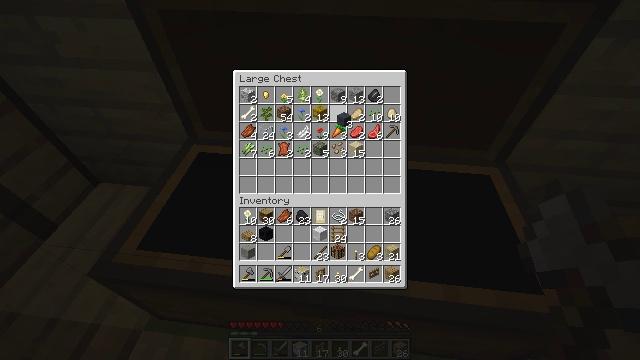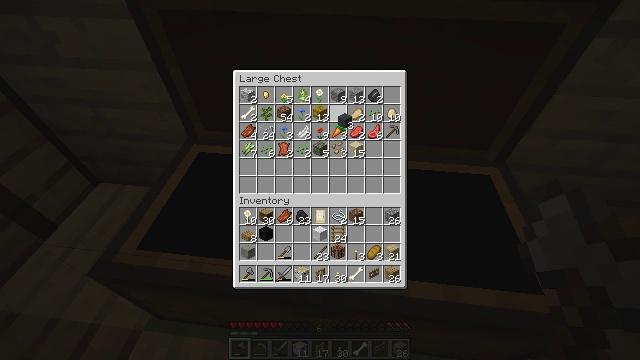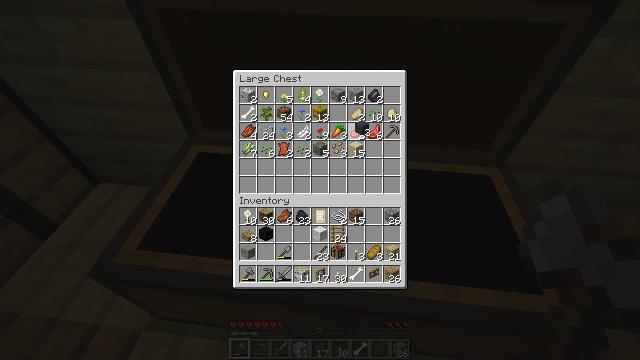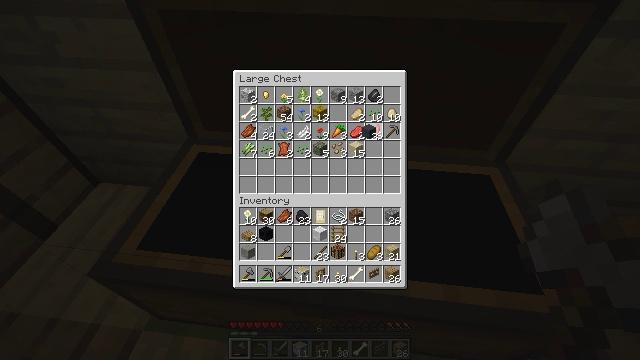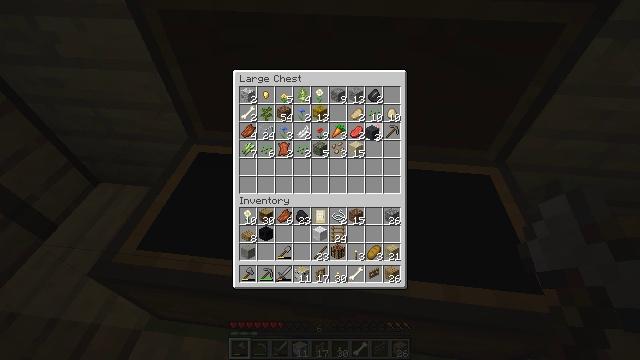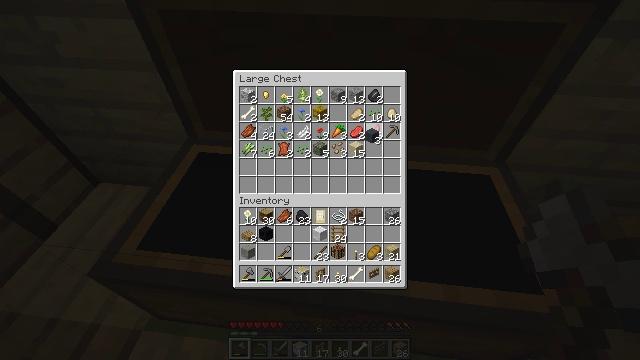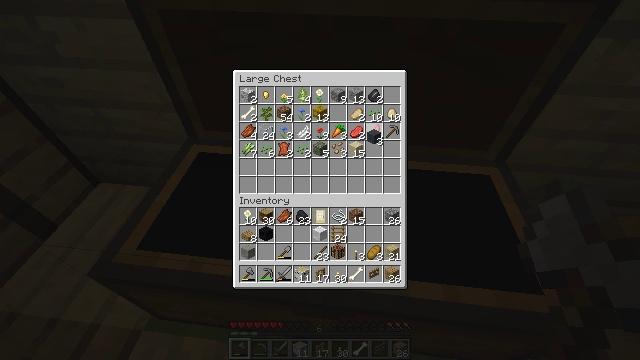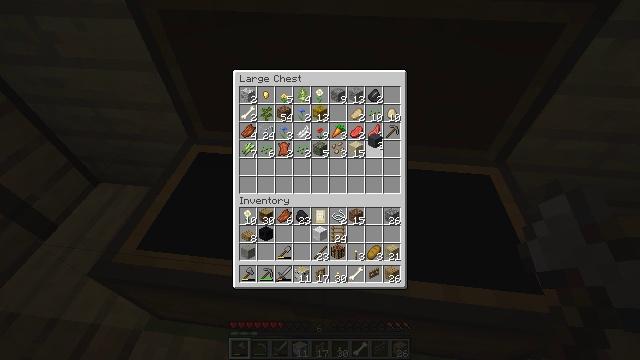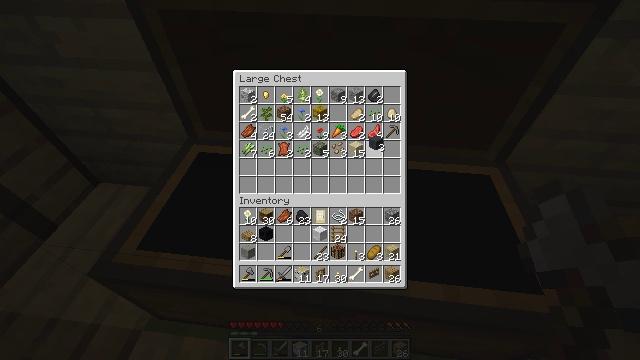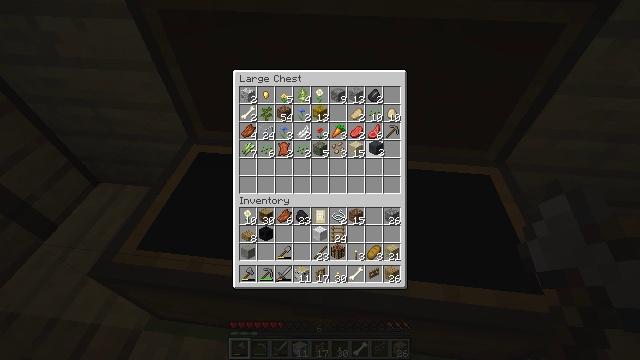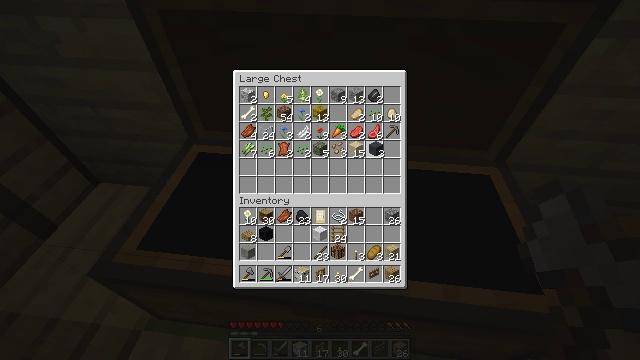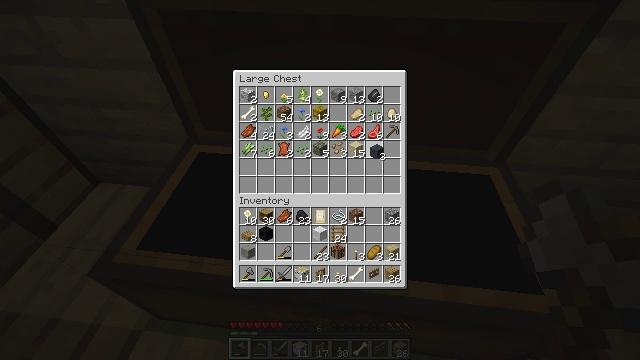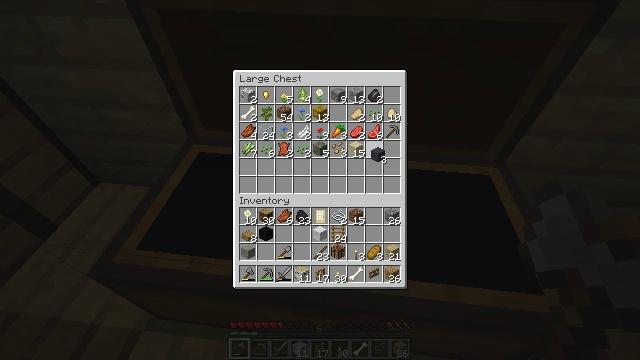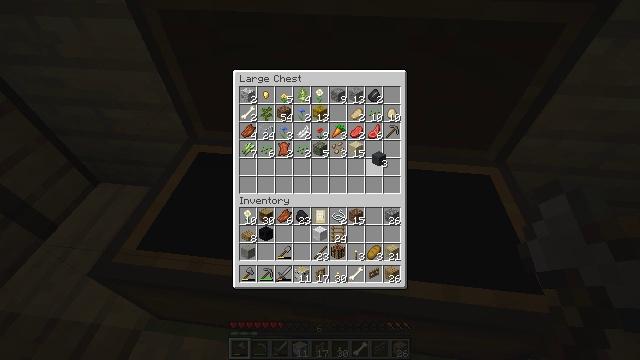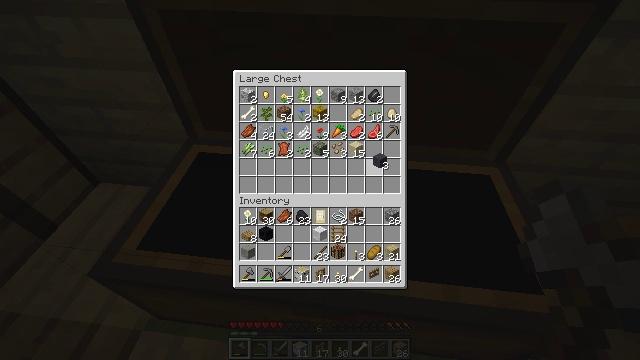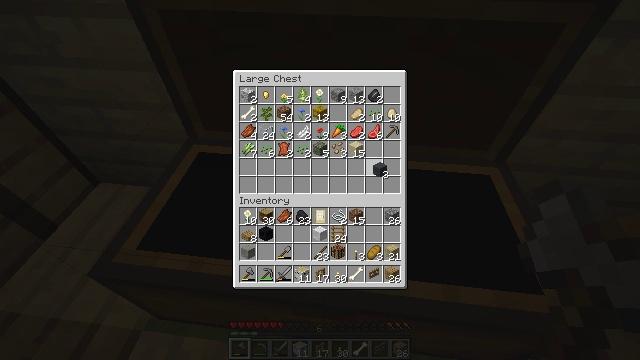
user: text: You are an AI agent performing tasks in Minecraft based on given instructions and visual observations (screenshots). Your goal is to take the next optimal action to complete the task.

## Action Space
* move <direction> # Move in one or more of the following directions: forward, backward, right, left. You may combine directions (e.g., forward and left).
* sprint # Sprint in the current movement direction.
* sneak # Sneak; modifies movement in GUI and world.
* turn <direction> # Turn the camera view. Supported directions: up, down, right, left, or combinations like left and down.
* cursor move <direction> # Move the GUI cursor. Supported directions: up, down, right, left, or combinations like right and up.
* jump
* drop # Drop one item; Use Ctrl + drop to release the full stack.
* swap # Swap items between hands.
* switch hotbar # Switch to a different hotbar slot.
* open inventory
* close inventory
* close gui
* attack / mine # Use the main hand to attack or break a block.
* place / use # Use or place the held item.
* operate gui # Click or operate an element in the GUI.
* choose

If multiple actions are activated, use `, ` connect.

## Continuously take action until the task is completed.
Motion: motion action
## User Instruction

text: Combine wool and wooden planks to make a gray bed.
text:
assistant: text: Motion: no_op
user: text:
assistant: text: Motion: cursor move right and down
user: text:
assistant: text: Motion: cursor move right
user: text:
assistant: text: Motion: no_op
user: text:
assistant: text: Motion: no_op
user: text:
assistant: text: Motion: no_op
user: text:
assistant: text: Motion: no_op
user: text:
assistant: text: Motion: no_op
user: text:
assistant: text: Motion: no_op
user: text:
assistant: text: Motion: no_op
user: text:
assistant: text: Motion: no_op
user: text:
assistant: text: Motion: no_op
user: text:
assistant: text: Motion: no_op
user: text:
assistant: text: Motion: no_op
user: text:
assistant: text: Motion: cursor move down
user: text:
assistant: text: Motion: no_op
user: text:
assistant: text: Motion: no_op
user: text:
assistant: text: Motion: no_op
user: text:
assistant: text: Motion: no_op
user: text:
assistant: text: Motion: no_op
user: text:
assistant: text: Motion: no_op
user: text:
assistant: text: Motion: no_op
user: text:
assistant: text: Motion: no_op
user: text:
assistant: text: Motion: operate gui
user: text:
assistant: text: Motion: operate gui
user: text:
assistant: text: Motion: operate gui
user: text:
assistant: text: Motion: operate gui
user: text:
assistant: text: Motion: operate gui
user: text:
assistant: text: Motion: no_op
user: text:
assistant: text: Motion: no_op